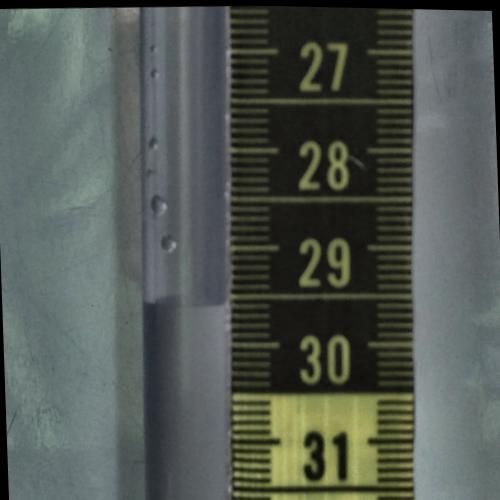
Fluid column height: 29.6 cm